Question: I'm using <URL>.
I want to add a menu bar with some menus to a 'wxFrame':
'''
wxMenuBar* menuBar = new wxMenuBar();
wxMenu* fileMenu = new wxMenu();
wxMenu* helpMenu = new wxMenu();
helpMenu->Append(wxID_ABOUT, wxT("About"));
fileMenu->Append(wxID_EXIT, wxT("Exit"));
menuBar->Append(fileMenu, wxT("File"));
menuBar->Append(helpMenu, wxT("About"));
SetMenuBar(menuBar);
'''
Since i'm using standard IDs for adding menu items(as described <URL>, but also makes and menus empty:

Are there any ways to hide those empty menus?
Actually I tried to remove them:
'''
#if defined(__WXMAC__) || defined(__WXOSX__) || defined(__WXOSX_COCOA__)
menuBar->Remove(0);
menuBar->Remove(0);
#endif
'''
but that caused the about and exit menu items , not to be displayed on my frame (might have other side effects as well.)
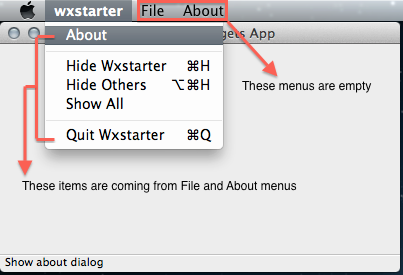
Answer: It seems there's no standard way for hiding menus in .
I ended up writing a few lines of code to find and hide empty menus:
'''
// MacMenuWorkaround.h
#import <Cocoa/Cocoa.h>
@interface MacMenuWorkaround : NSObject
+(void) hideEmptyMenus;
@end
'''
---
'''
// MacMenuWorkaround.m
#import "MacMenuWorkaround.h"
@implementation MacMenuWorkaround
+(void) hideEmptyMenus {
NSMenu* mainMenu = [[NSApplication sharedApplication] mainMenu];
for (NSMenuItem* item in [mainMenu itemArray]) {
NSMenu* menu = [item submenu];
if ([[menu itemArray] count] < 2) {
[item setHidden:YES];
}
}
}
@end
'''
---
'''
// MacMenuWorkaroundBridge.h
#ifndef __wxstarter__MacMenuWorkaroundBridge__
#define __wxstarter__MacMenuWorkaroundBridge__
namespace CocoaBridge {
void hideEmptyMenus();
}
#endif /* defined(__wxstarter__MacMenuWorkaroundBridge__) */
'''
---
'''
// MacMenuWorkaroundBridge.cpp
// Set file type to Objective-C++ Source
#import "MacMenuWorkaround.h"
#include "MacMenuWorkaroundBridge.h"
namespace CocoaBridge {
void hideEmptyMenus() {
[MacMenuWorkaround hideEmptyMenus];
}
}
'''
---
Then in my code:
'''
#include "MacMenuWorkaroundBridge.h"
//...
#if defined(__WXMAC__) || defined(__WXOSX__) || defined(__WXOSX_COCOA__)
CocoaBridge::hideEmptyMenus();
#endif
'''